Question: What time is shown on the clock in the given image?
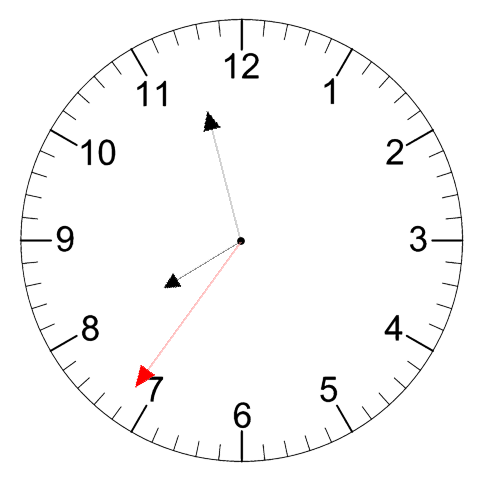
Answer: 07:57:36